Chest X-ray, AP view. Patient: 10 years old, sex M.
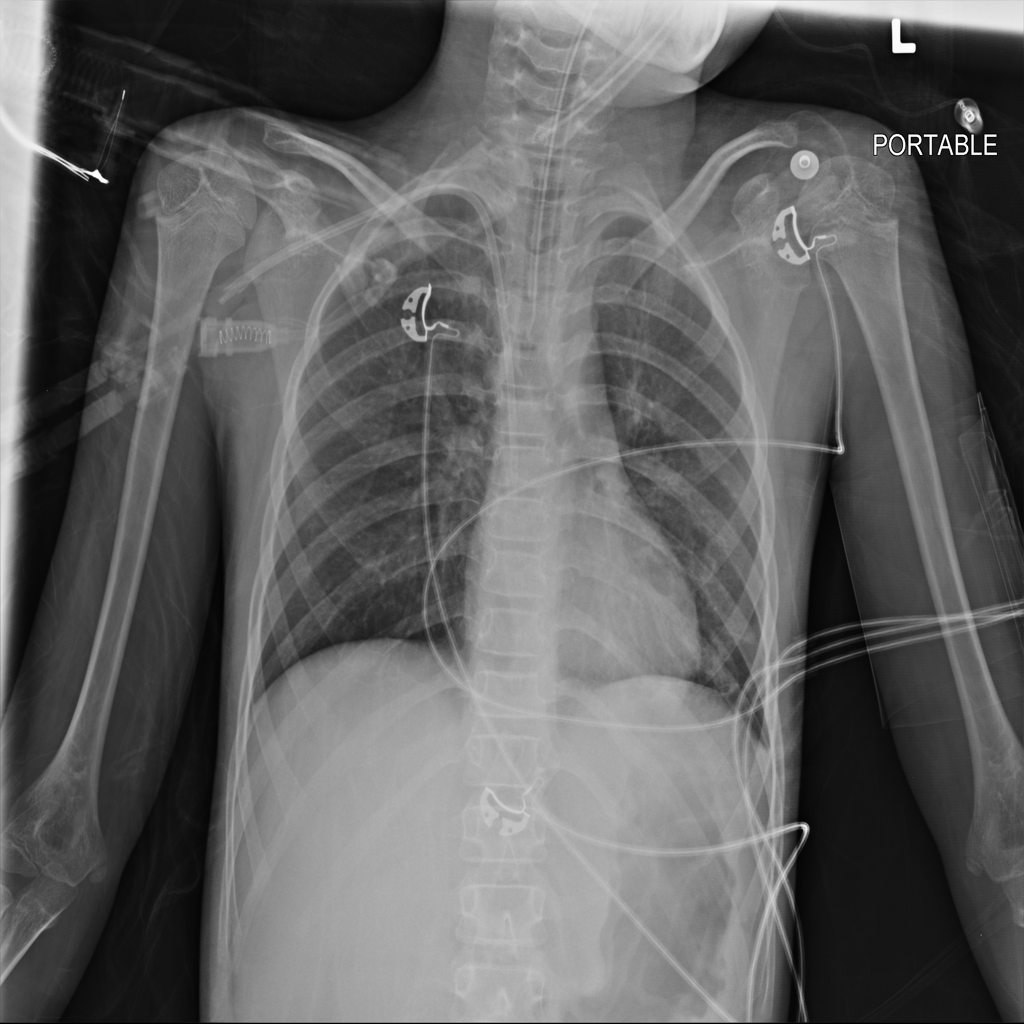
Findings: Infiltration